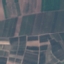
Label: PermanentCrop